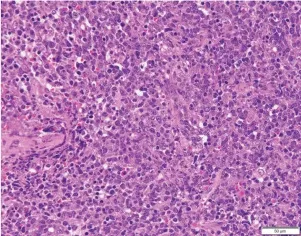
(A) HE staining and immunohistochemical staining x400.
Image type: pathology (immunostaining)